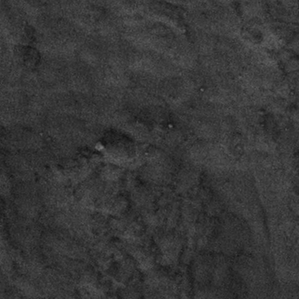
Label: frost